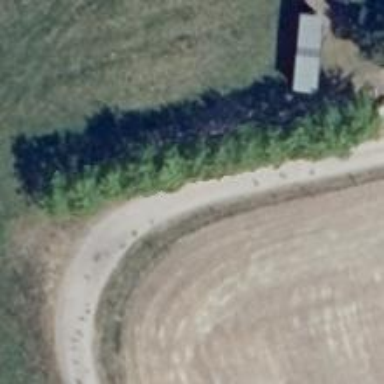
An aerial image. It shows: Row of evergreen needle-leaved trees.